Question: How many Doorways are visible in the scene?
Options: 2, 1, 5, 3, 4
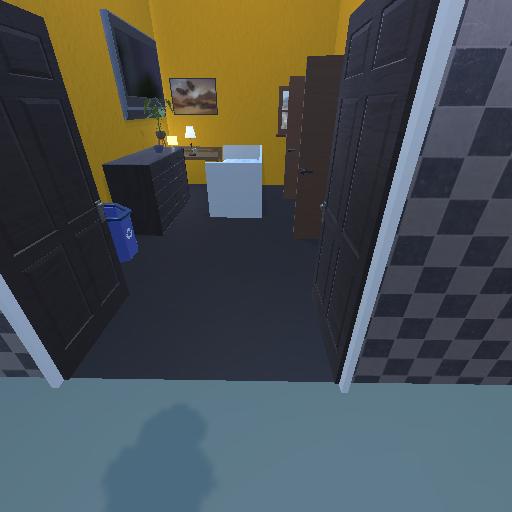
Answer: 2